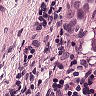
Metastatic tissue present: yes